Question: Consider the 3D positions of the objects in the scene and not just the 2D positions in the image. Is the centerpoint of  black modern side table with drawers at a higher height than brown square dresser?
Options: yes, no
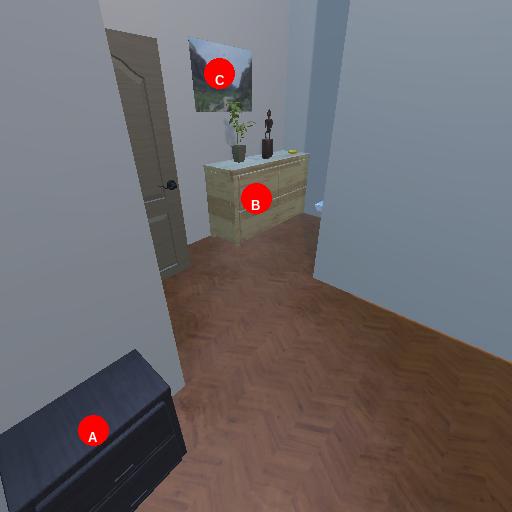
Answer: yes